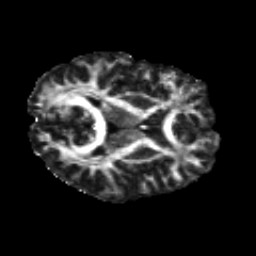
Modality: FA
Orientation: axial
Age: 20
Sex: male
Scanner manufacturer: siemens
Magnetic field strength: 3 T
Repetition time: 8.8 s
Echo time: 0.085 s